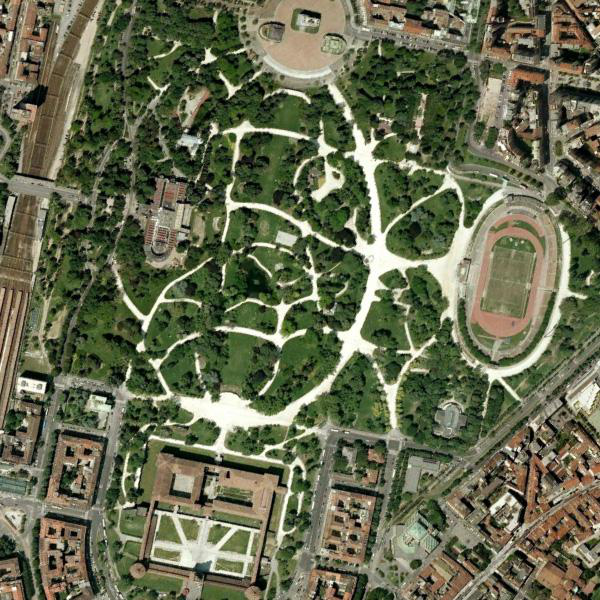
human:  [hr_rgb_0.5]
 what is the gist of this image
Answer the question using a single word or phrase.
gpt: park